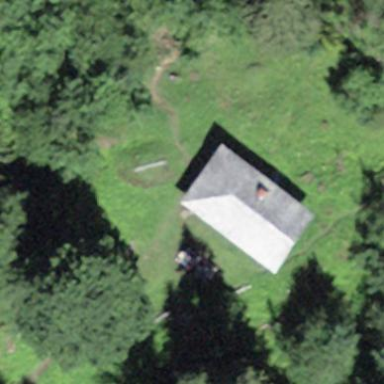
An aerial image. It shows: Shelter within building.